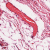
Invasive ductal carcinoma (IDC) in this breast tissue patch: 0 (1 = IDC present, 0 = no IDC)